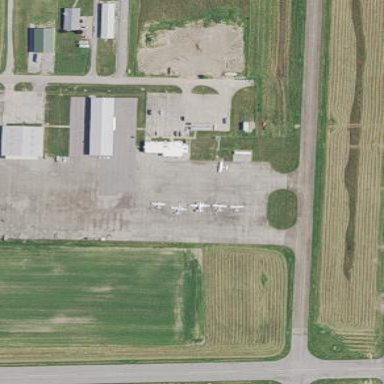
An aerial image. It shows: Apron at the airport.